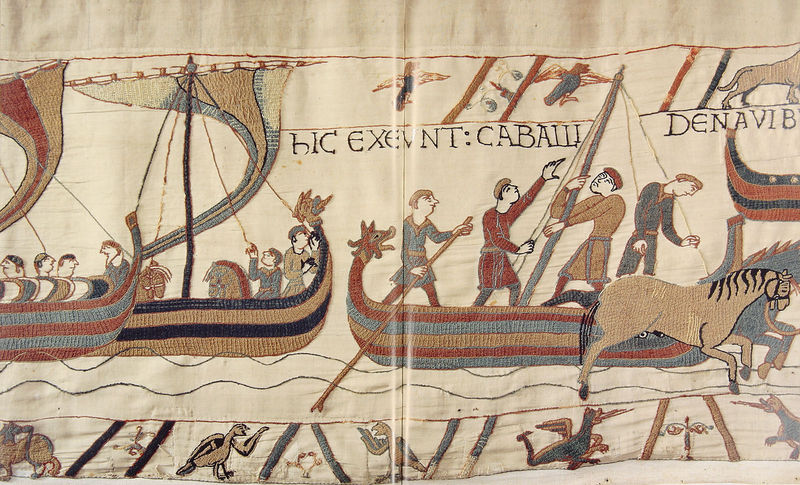
Titel: Teppich von Bayeux
Institution: Bayeux, Städtisches Museum
Schlagwörter: blau, vogel, gelb, ocker, männer, schwarz, weiss, rot, tier, tiere, beige, teppich, vögel, stickerei, boot, boote, pferd, pferde, ruder, schiff, schiffe, segel, mast, masten, gobelin, wandteppich, stangen, text, teppic, bayeux, caballi